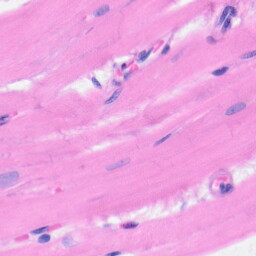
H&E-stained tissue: Heart